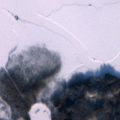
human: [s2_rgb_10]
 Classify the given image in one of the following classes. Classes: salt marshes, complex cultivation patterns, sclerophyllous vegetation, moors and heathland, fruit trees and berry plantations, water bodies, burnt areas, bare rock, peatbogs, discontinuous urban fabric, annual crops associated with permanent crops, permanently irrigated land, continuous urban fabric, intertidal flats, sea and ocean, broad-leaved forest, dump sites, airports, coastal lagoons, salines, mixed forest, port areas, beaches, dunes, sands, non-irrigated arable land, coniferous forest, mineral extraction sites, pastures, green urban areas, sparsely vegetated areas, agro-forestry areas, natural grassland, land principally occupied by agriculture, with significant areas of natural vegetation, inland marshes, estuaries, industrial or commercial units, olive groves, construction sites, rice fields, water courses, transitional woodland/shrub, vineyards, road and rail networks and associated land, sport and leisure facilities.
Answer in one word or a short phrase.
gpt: coniferous forest, transitional woodland/shrub, peatbogs, water courses, water bodies